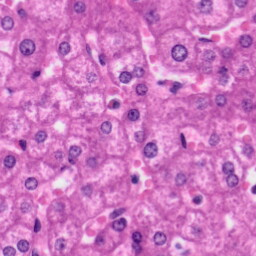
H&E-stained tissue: Liver